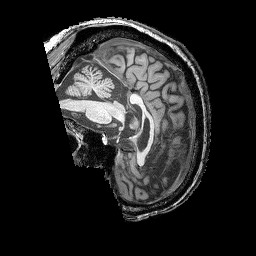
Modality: T1w
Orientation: sagittal
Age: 54
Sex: male
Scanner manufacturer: siemens
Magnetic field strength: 3 T
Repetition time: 2.25 s
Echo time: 0.00411 s